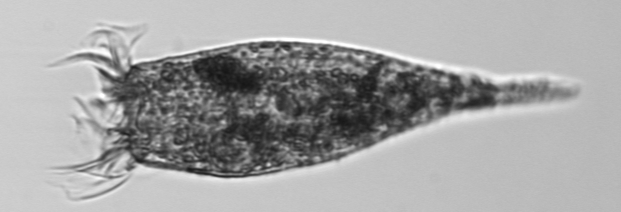
Label: Strombidium_conicum